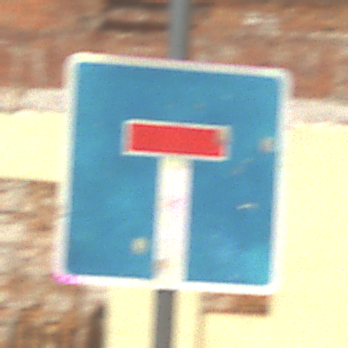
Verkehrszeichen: Sackgasse
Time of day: Midday
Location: Outdoor (Suburban)
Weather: PartlyCloudy
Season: NotSpecified
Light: Natural